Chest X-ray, PA view. Patient: 33 years old, sex M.
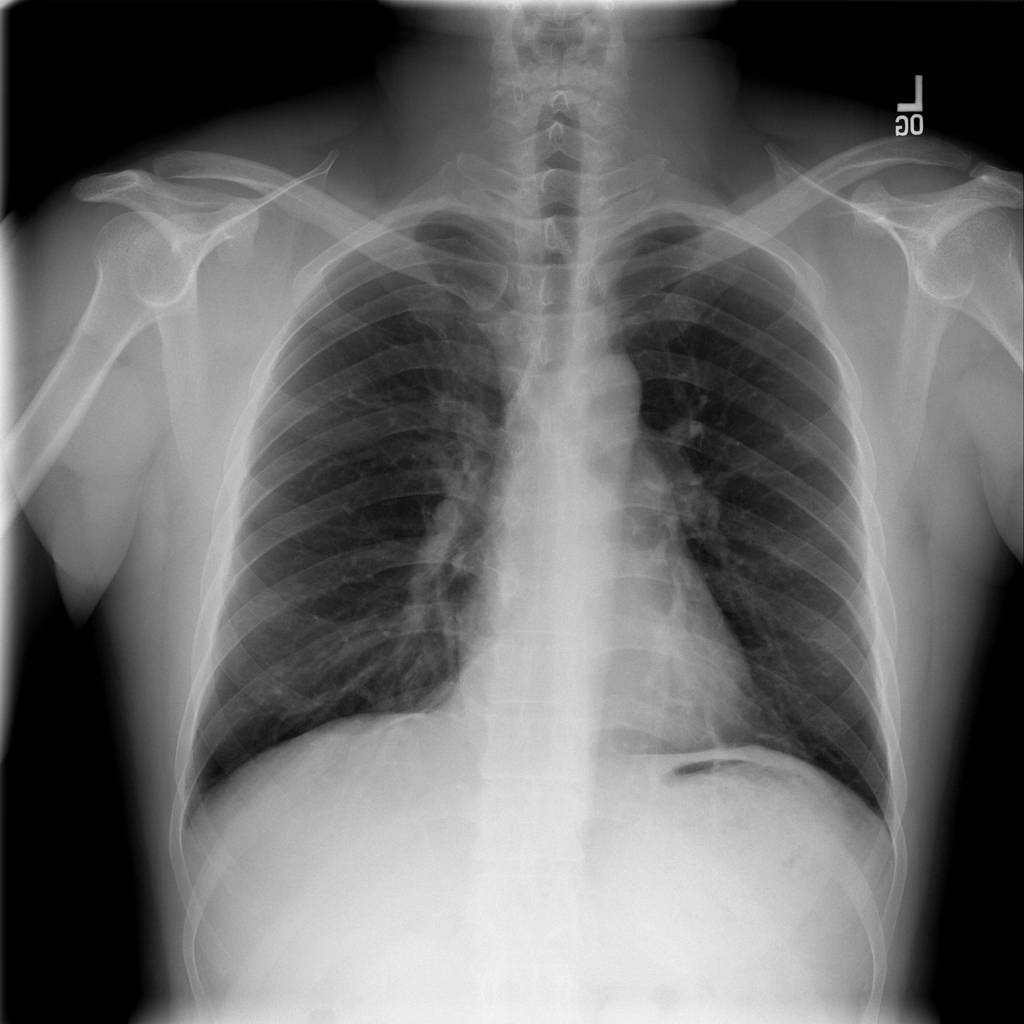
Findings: No Finding